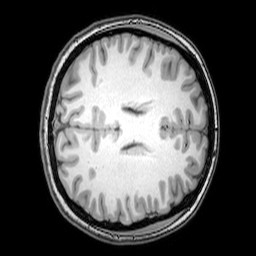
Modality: T1w
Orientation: axial
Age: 26
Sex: female
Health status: healthy
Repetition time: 0.081 s
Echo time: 0.037 s